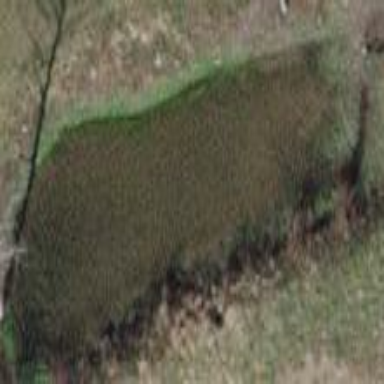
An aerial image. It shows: Pond surrounded by natural water.